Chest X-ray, AP view. Patient: 59 years old, sex F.
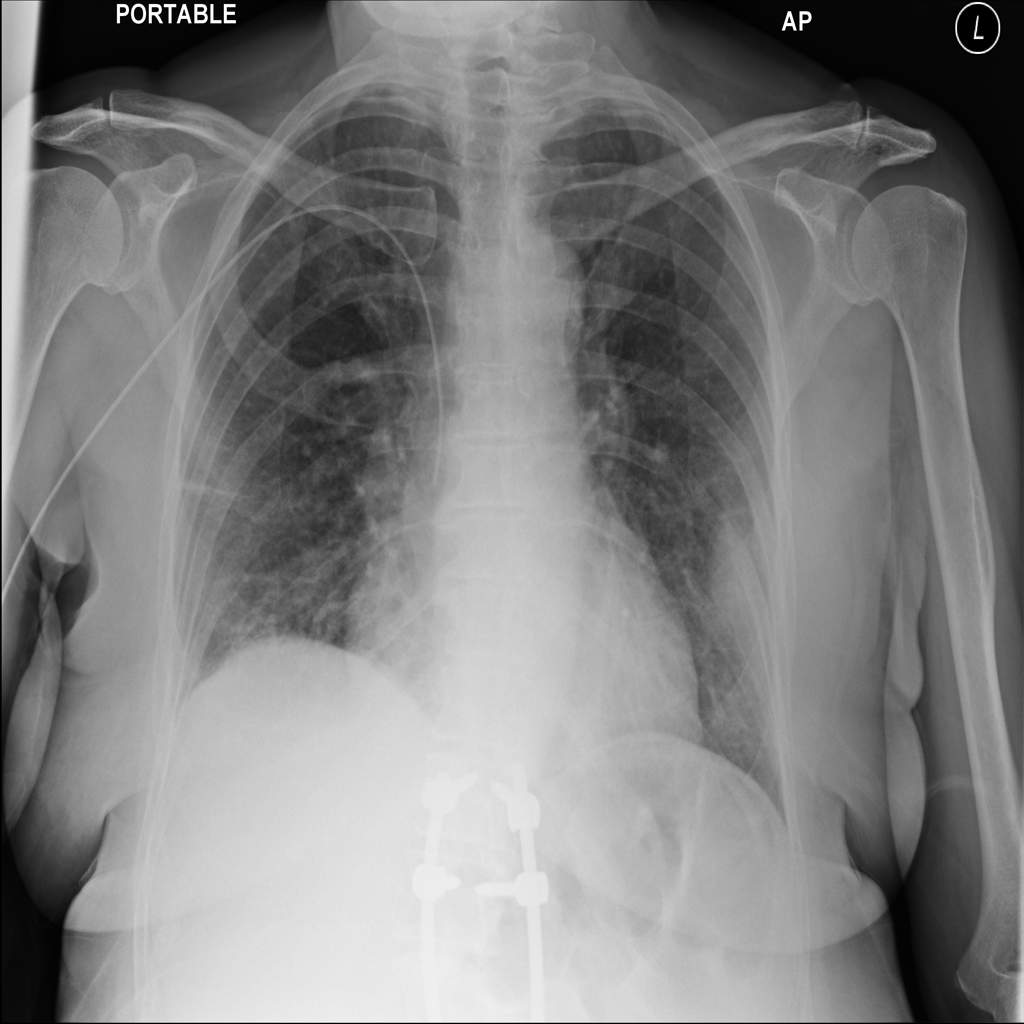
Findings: Mass